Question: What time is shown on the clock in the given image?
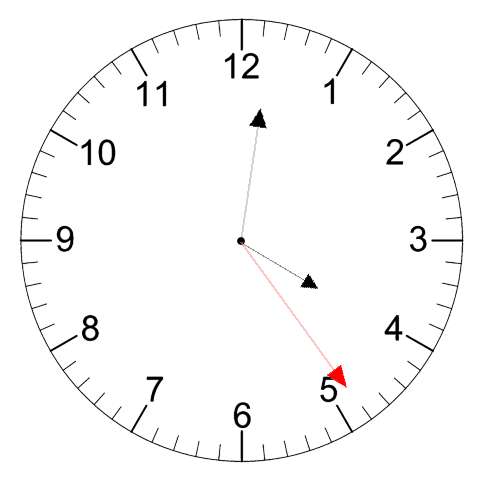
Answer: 04:01:24